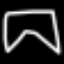
Label: pants